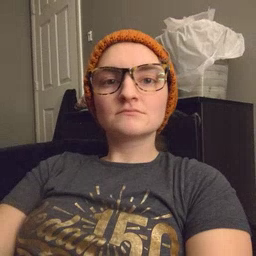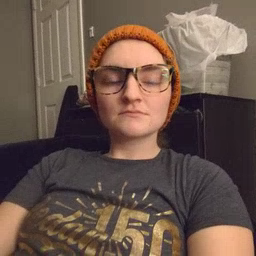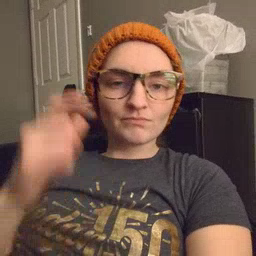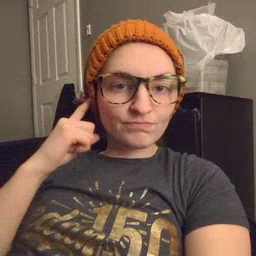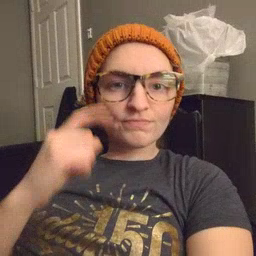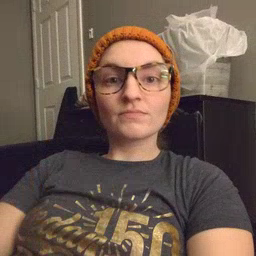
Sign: ear